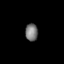
Tissue: skin
Cell type: Epithelial cells
Senescence score: 0.6896
Nuclear area (px): 212
Mean DAPI intensity: 120.802